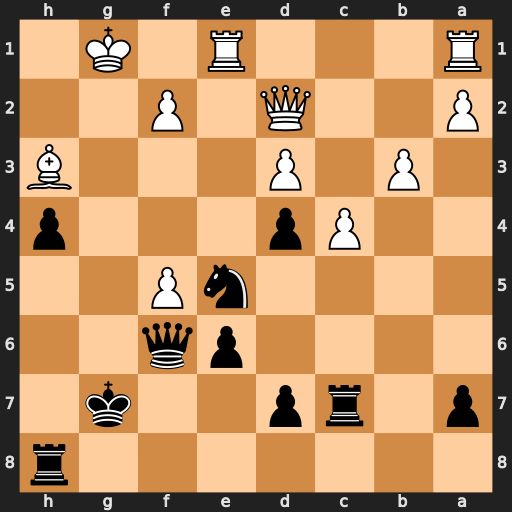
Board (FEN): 7r/p1rp2k1/4pq2/4nP2/2Pp3p/1P1P3B/P2Q1P2/R3R1K1
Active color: b
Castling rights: -
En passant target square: -
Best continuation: Nf3+ Kh1 Nxd2